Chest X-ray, PA view. Patient: 35 years old, sex M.
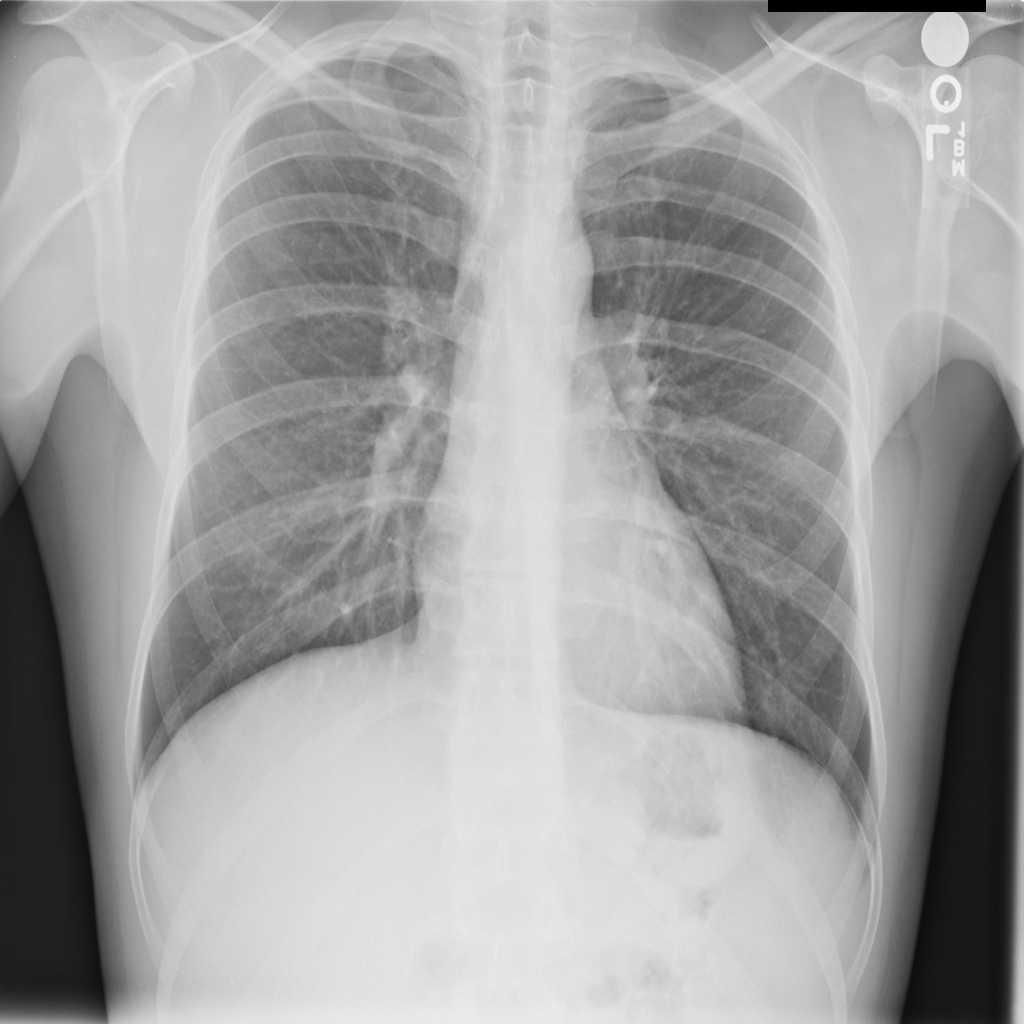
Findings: No Finding